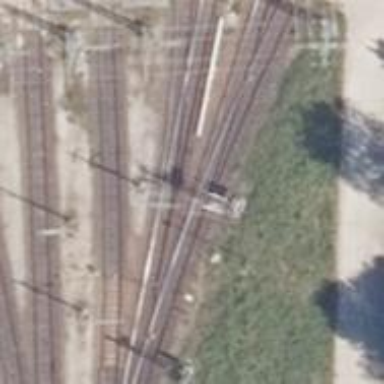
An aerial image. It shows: Railway switch.